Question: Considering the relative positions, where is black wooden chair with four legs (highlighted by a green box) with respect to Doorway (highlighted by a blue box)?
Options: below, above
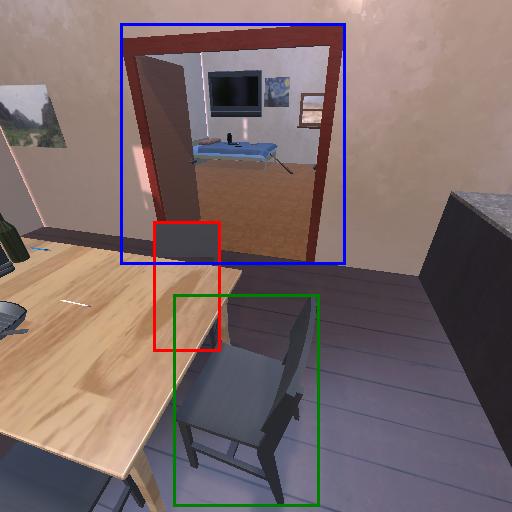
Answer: below